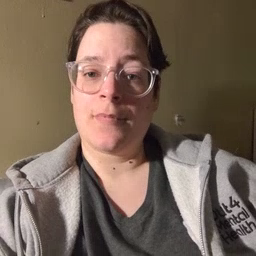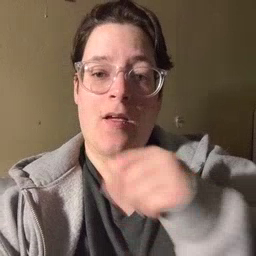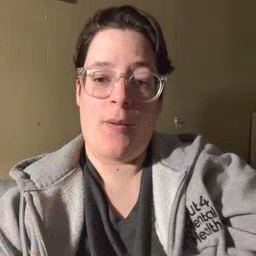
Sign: arm